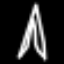
Label: The Eiffel Tower